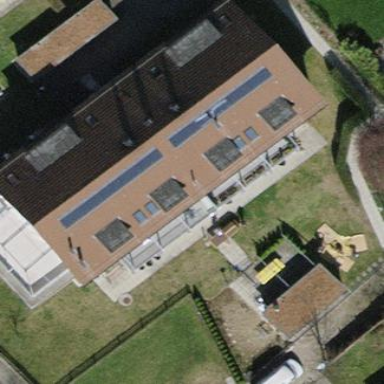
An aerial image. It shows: Building with tiled roof.